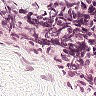
Metastatic tissue present: no